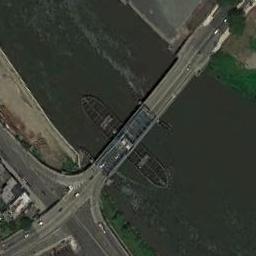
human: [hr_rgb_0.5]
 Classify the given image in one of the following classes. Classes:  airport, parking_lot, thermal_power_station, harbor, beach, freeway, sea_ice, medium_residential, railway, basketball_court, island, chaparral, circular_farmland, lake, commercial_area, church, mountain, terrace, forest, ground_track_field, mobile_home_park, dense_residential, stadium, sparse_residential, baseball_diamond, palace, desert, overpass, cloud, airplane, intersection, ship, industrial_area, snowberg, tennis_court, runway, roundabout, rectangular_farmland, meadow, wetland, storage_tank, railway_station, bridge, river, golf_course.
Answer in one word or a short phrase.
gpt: bridge